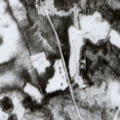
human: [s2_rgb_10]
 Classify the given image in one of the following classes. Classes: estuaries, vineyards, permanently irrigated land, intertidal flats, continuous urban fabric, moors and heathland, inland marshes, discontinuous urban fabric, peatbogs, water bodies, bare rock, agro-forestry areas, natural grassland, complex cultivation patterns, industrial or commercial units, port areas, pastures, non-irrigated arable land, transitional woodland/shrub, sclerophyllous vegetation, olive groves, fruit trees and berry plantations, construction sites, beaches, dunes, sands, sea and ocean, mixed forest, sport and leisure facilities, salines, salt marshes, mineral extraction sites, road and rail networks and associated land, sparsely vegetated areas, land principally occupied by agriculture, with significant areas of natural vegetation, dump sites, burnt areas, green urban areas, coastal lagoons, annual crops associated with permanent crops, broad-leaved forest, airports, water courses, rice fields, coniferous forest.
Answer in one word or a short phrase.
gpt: coniferous forest, mixed forest, transitional woodland/shrub, peatbogs